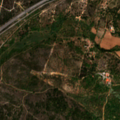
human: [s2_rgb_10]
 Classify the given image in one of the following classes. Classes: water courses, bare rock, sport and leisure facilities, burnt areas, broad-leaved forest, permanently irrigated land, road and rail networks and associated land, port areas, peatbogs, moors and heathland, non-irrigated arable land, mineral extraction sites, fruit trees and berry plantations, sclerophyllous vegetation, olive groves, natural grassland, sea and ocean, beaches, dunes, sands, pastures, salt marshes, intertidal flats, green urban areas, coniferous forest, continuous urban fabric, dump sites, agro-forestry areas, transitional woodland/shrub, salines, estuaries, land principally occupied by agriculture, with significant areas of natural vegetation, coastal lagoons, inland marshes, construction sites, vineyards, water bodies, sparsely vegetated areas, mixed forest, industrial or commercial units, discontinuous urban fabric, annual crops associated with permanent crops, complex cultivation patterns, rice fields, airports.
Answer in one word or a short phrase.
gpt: continuous urban fabric